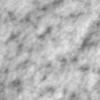
Label: no_change